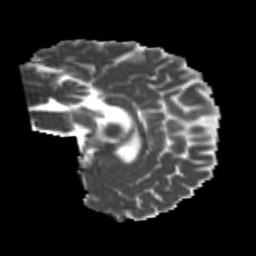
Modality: MD
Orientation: sagittal
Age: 23
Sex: male
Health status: healthy
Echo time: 0.074 s